Interaction volume radius: 5 \u00c5
Interaction volume height: 20 \u00c5
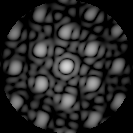
Disorder parameter: 0.1929